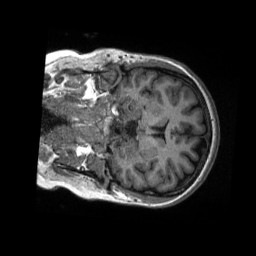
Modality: T1w
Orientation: coronal
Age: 38
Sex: female
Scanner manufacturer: siemens
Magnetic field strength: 3 T
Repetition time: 2.3 s
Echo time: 0.00288 s